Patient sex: M
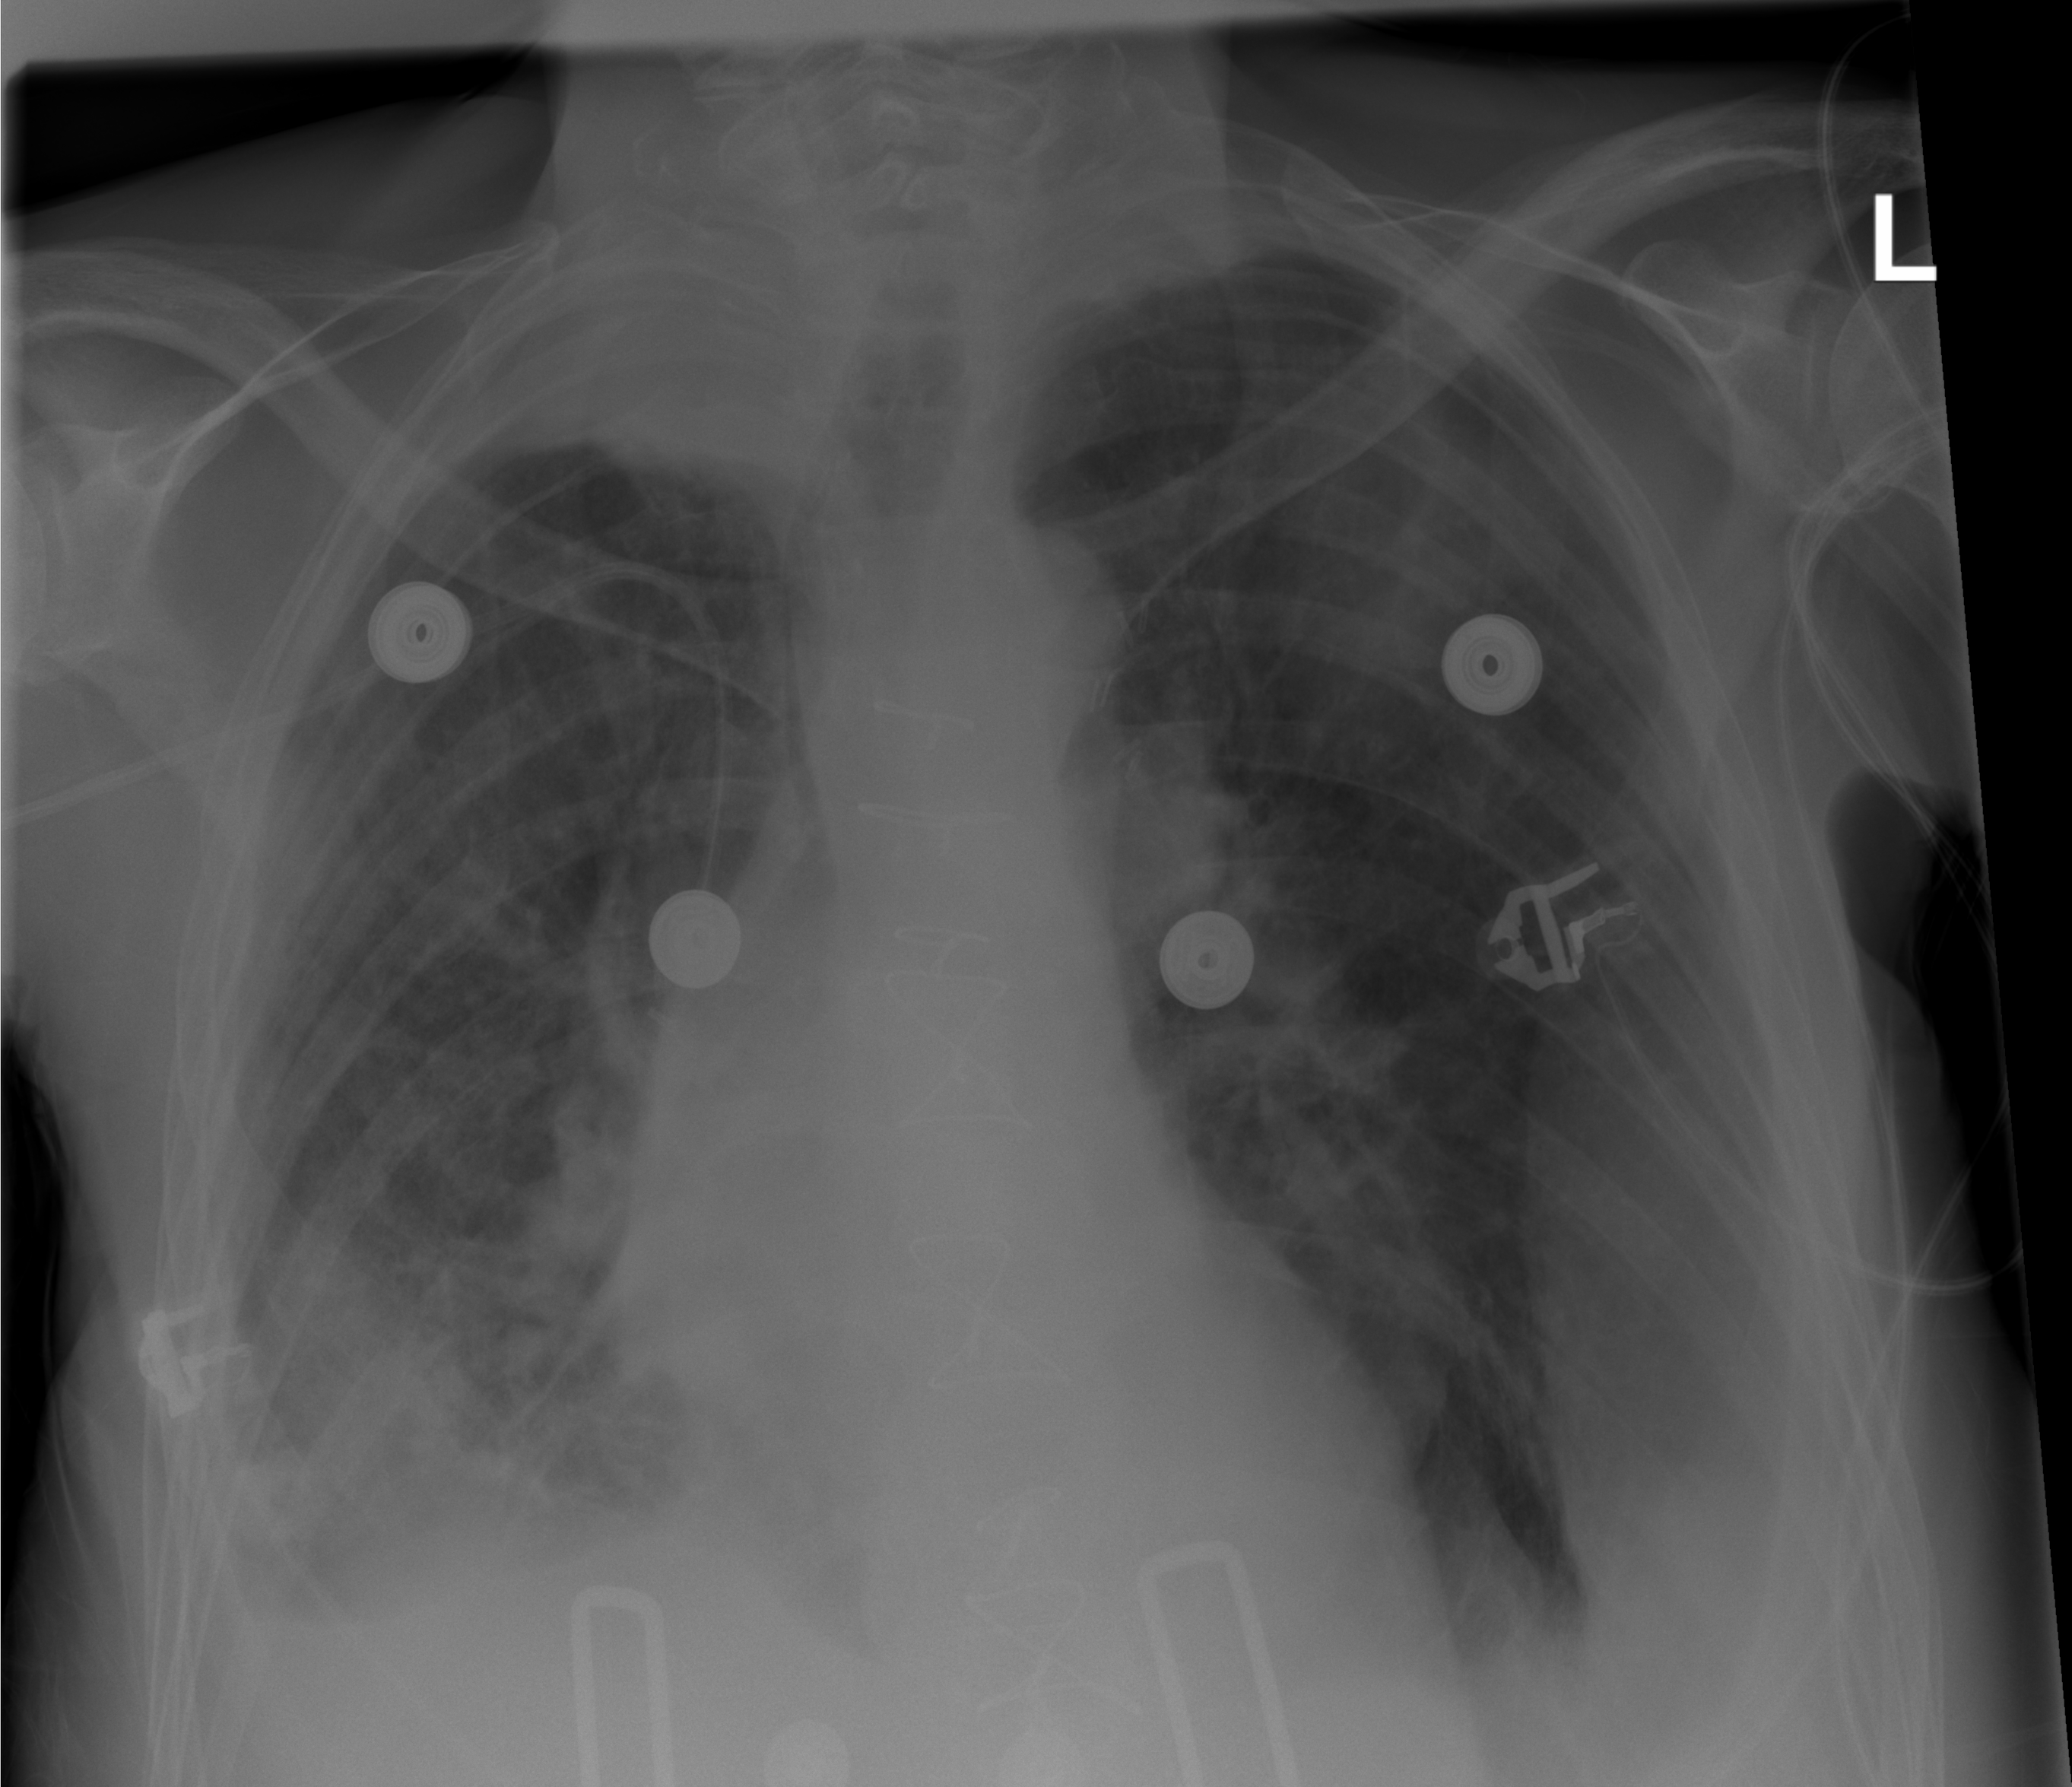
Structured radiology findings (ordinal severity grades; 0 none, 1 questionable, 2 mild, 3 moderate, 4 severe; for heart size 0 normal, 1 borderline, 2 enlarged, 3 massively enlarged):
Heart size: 0
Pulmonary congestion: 0
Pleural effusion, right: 2
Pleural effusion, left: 2
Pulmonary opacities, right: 1
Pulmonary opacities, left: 0
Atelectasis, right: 1
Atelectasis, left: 2